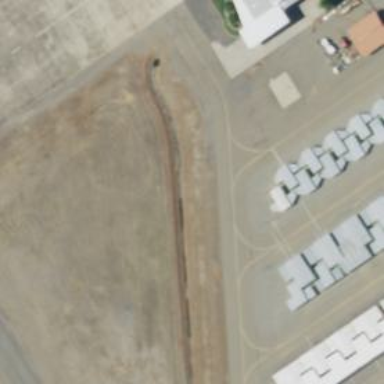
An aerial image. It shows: View of taxiway at the airport.